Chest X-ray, PA view. Patient: 53 years old, sex M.
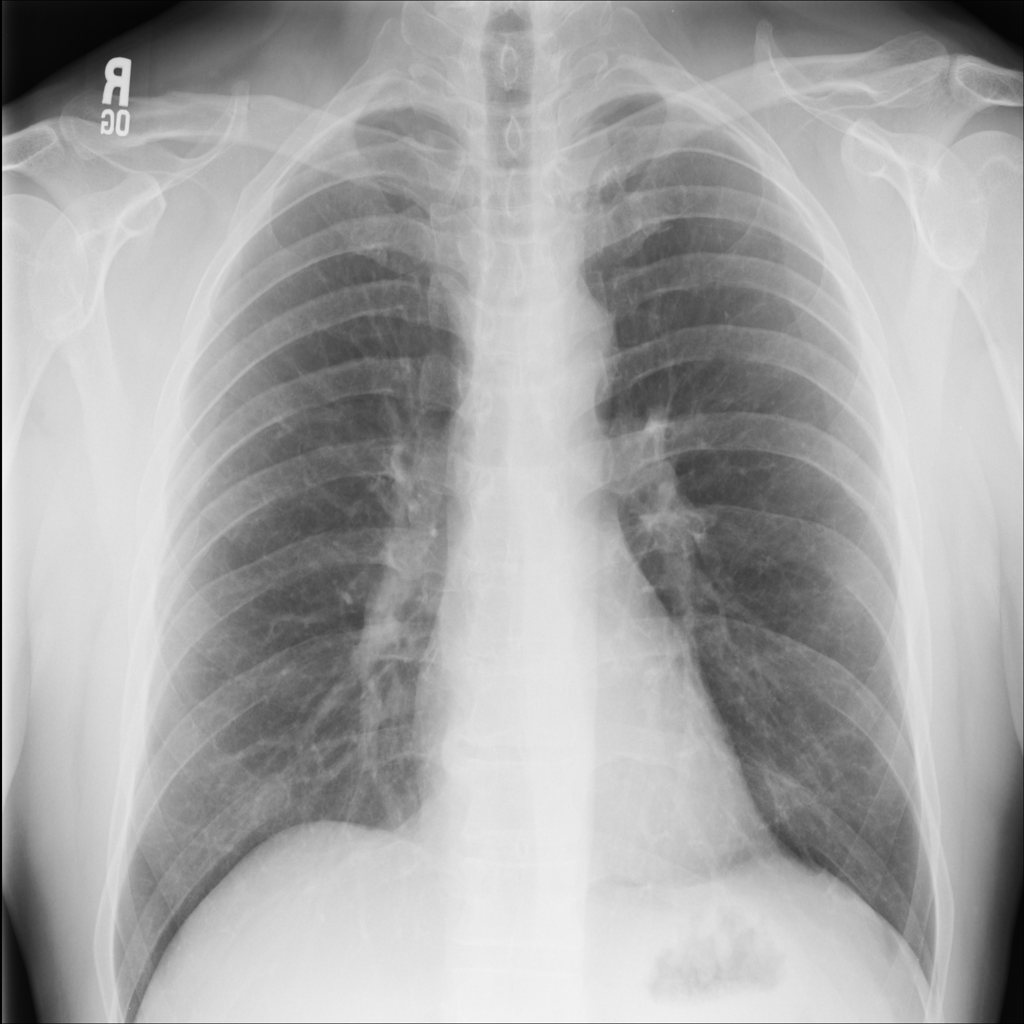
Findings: No Finding